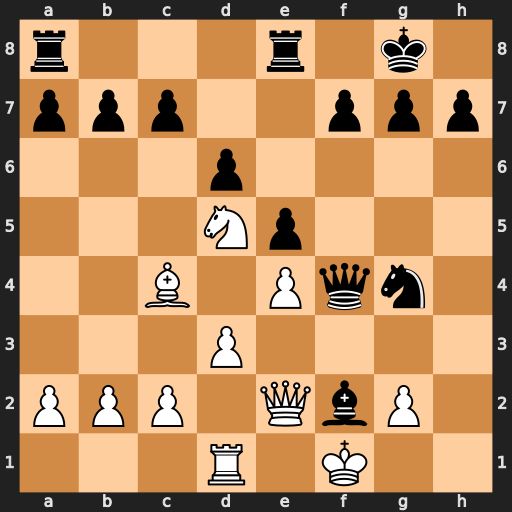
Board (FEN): r3r1k1/ppp2ppp/3p4/3Np3/2B1Pqn1/3P4/PPP1QbP1/3R1K2
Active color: w
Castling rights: -
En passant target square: -
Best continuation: Nxf4 Ne3+ Kxf2